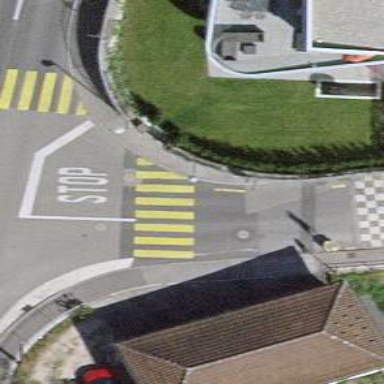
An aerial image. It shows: Marked zebra crossing on the road.